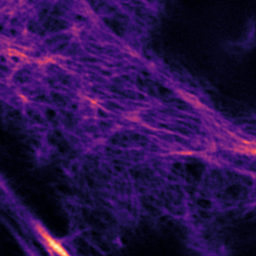
Label: Super-resolution F-actin image